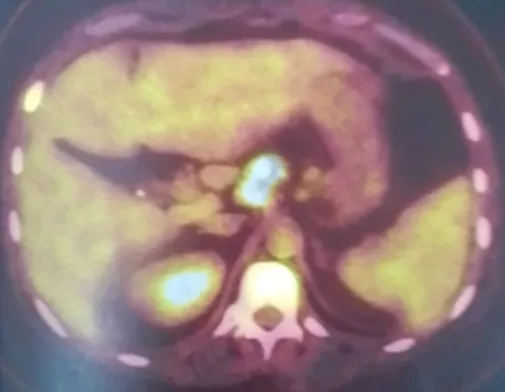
A; PET scan image showing the subphrenic ganglionar fixation of the FDG.
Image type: radiology (pet)